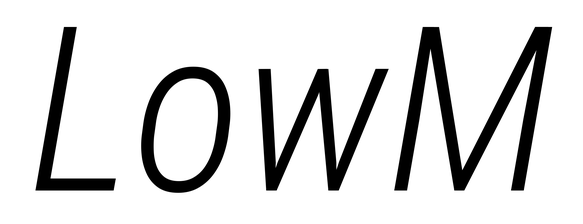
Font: Roboto-Italic_Condensed_Light_Italic